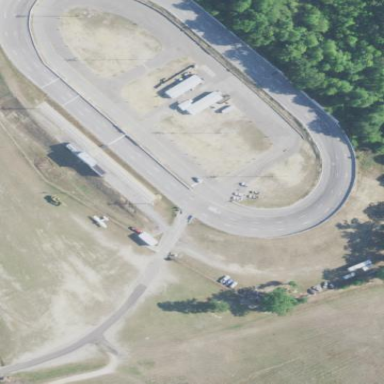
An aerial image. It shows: Sports center focused on motor sports.